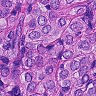
Metastatic tissue present: yes